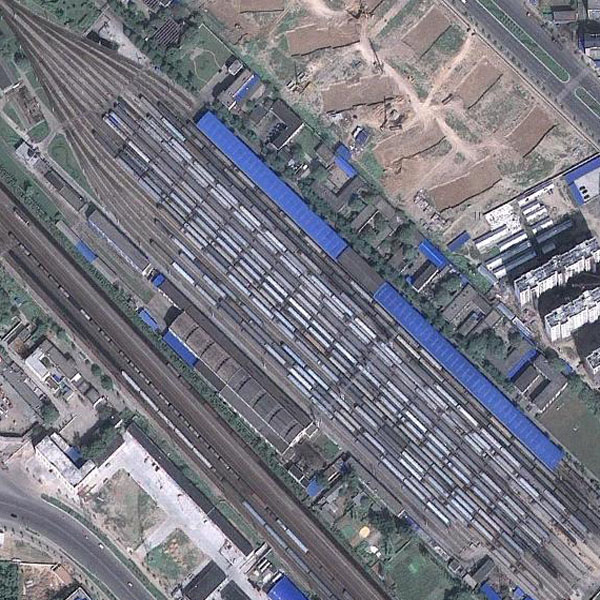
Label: RailwayStation